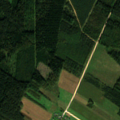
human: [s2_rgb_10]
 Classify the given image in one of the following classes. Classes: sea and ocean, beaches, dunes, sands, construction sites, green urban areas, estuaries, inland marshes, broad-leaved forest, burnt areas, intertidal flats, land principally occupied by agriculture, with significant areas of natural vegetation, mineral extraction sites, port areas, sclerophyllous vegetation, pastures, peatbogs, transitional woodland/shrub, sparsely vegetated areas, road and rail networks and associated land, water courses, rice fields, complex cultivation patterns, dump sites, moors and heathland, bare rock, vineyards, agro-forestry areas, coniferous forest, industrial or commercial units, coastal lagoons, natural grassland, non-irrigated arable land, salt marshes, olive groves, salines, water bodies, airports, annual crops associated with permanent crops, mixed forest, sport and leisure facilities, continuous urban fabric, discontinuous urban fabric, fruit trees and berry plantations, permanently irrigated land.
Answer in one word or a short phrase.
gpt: non-irrigated arable land, complex cultivation patterns, coniferous forest, mixed forest, transitional woodland/shrub